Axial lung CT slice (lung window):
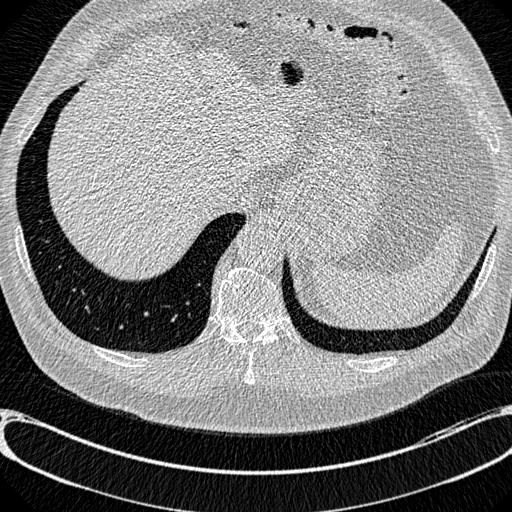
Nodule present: no